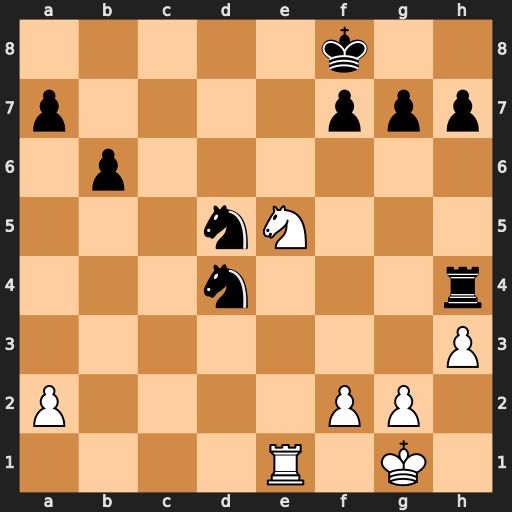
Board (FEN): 5k2/p4ppp/1p6/3nN3/3n3r/7P/P4PP1/4R1K1
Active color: w
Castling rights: -
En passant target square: -
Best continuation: Nd7+ Kg8 Re8#